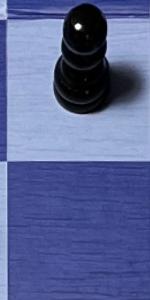
Label: Empty